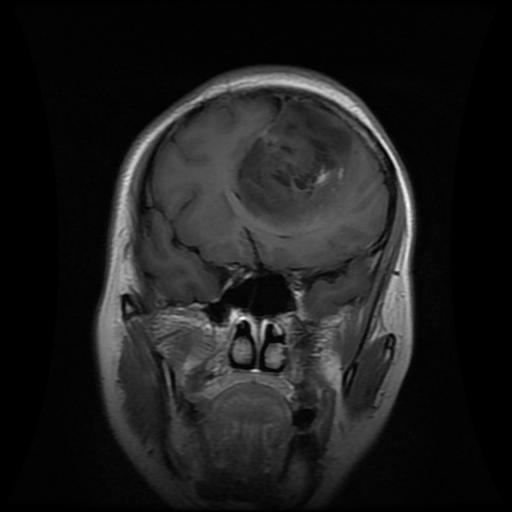
Label: glioma